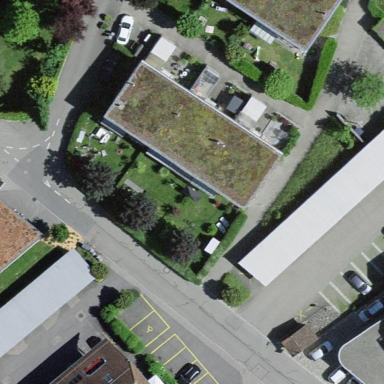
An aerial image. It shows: View of roof of building.